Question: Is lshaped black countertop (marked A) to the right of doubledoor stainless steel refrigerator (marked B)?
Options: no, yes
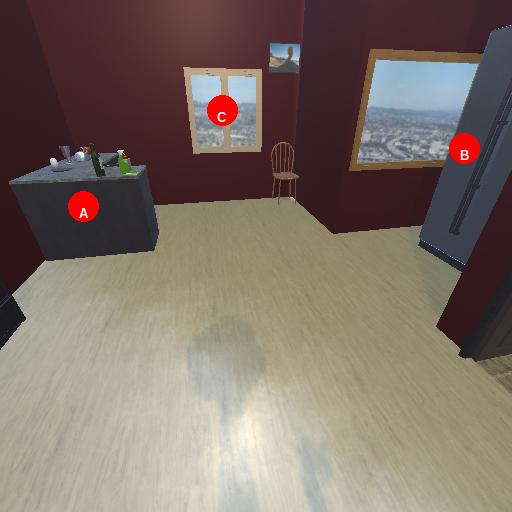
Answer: no